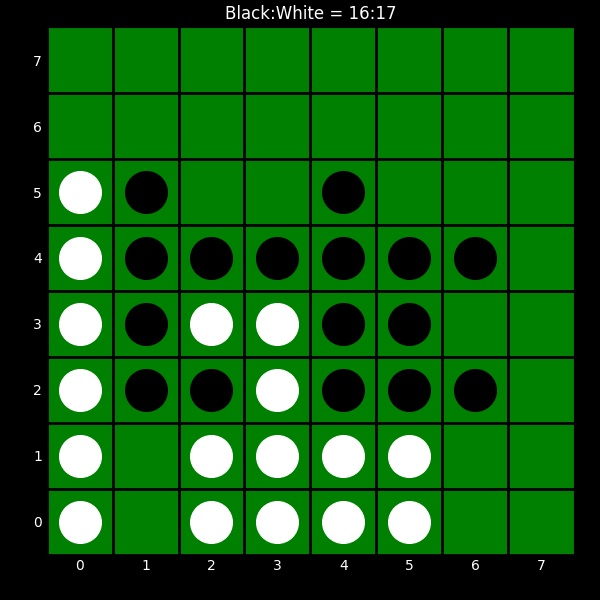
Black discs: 16
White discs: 17